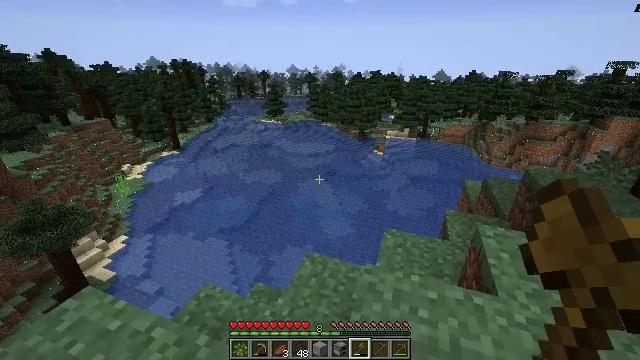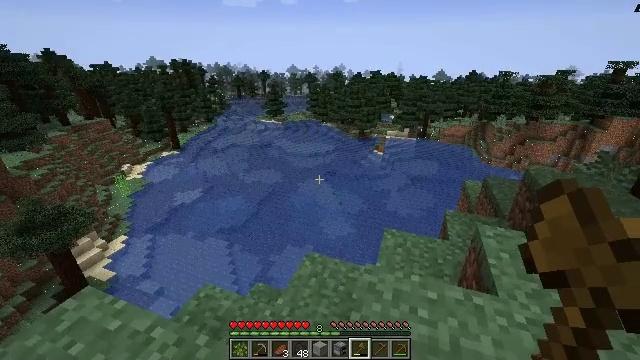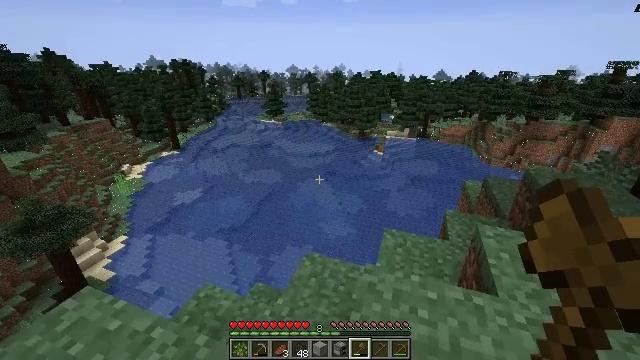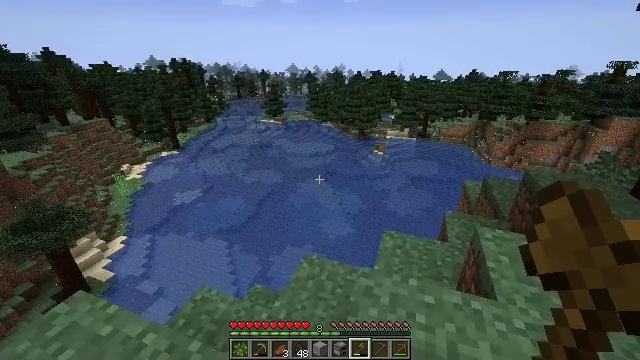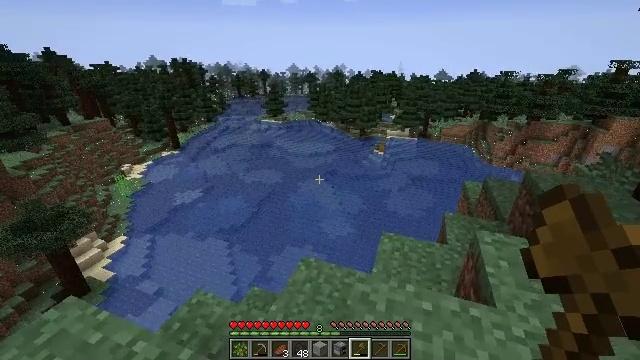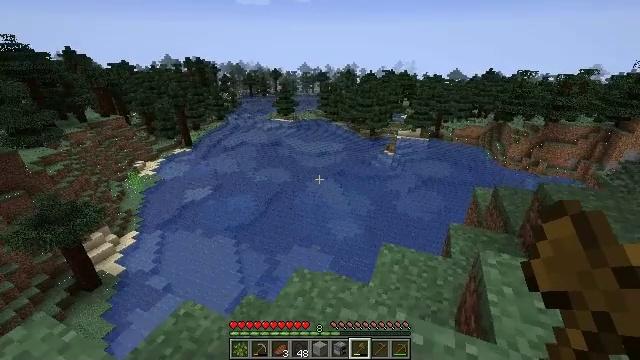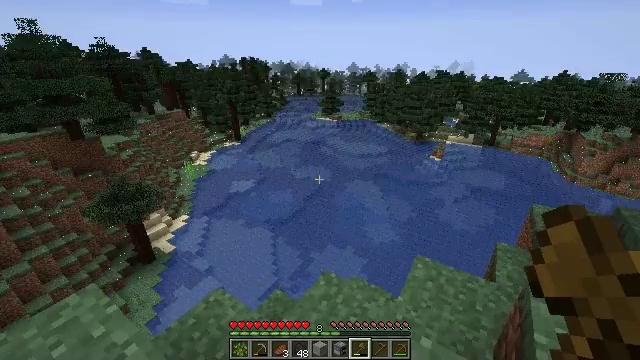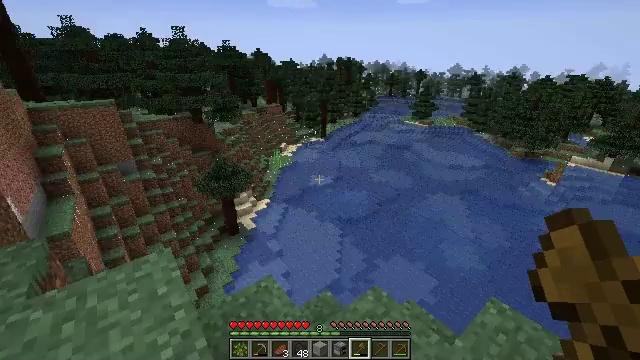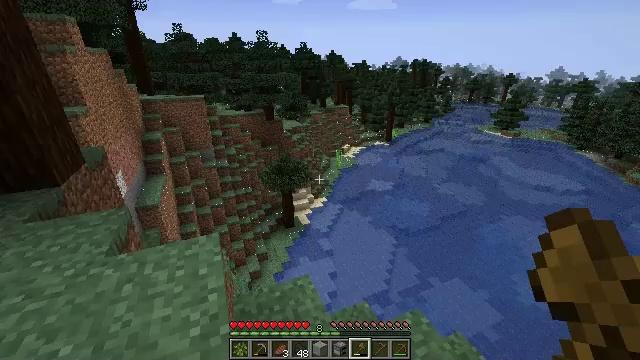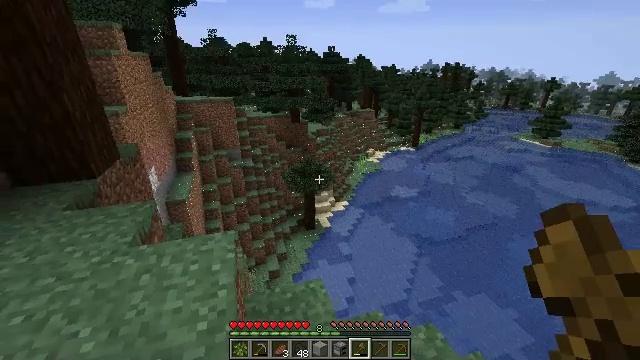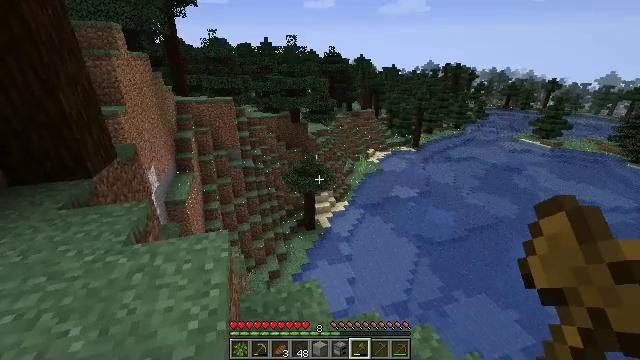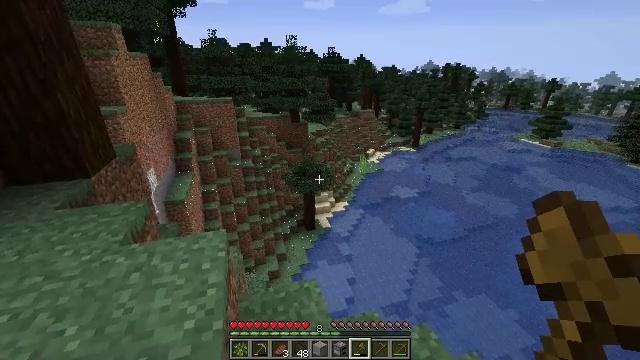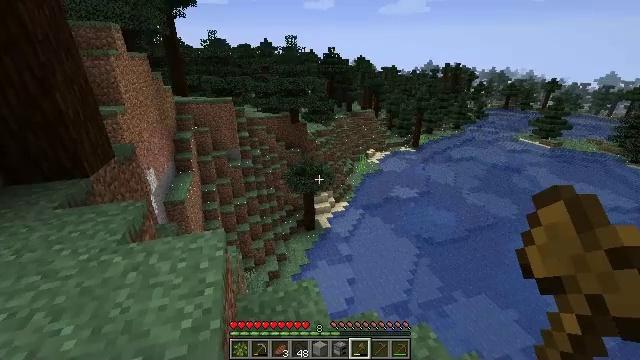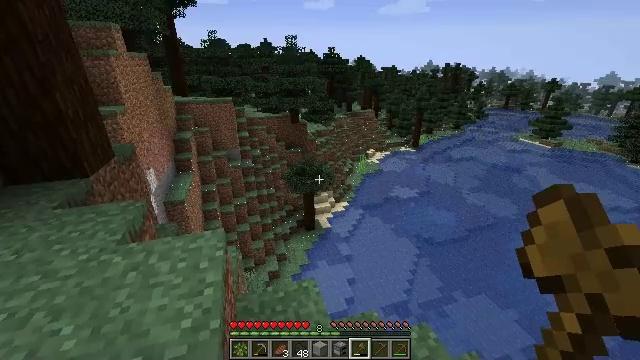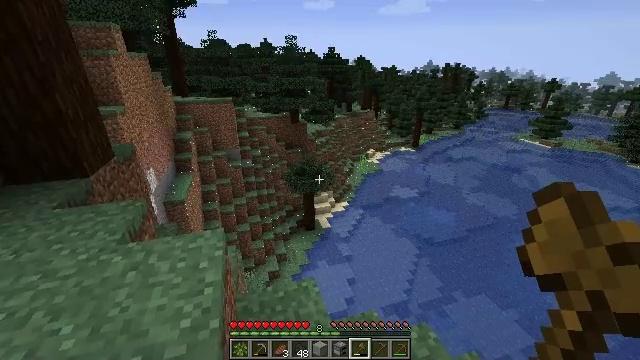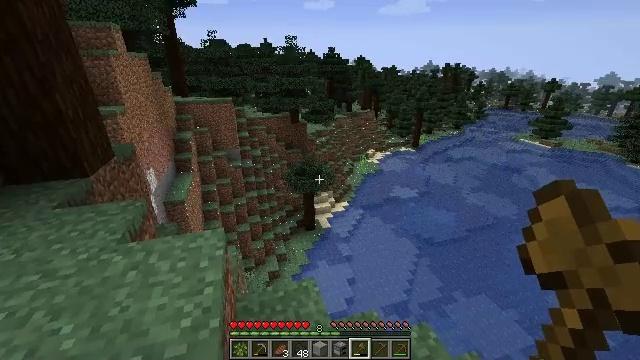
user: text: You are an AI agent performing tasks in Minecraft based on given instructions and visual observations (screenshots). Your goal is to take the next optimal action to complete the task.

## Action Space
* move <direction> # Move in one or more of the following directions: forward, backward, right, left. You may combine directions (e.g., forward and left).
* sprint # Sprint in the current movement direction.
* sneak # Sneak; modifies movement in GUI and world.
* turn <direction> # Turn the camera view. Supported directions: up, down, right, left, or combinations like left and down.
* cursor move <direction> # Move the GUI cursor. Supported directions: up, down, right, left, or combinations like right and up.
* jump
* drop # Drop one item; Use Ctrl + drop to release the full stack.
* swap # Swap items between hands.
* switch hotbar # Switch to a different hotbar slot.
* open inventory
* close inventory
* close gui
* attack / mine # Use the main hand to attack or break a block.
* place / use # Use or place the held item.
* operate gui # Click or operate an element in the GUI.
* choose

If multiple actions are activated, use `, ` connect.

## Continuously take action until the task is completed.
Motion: motion action
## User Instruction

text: Harvest sweet berries by mining the bush.
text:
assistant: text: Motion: no_op
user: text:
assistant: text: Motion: no_op
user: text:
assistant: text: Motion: move forward and move right
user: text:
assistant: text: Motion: move forward and move right
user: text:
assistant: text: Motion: move forward and move right, turn left
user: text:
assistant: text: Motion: move forward and move right, turn left
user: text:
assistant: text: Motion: move forward and move right, turn left
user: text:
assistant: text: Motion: turn left
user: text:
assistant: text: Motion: turn left
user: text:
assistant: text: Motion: no_op
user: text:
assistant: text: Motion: no_op
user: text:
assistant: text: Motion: no_op
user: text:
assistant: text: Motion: no_op
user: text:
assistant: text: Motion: no_op
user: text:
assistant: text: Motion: no_op
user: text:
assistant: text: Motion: no_op
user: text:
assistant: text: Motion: move forward, turn right
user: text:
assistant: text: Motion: move forward, turn right and down
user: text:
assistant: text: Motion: move forward, turn right and down
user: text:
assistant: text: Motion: move forward, turn right and down
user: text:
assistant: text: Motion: no_op
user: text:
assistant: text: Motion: no_op
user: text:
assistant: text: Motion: no_op
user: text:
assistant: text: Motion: no_op
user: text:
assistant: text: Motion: turn right
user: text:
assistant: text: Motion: turn right
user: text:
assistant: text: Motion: turn right
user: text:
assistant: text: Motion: turn right and up
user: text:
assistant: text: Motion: turn right and up
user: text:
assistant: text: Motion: turn right